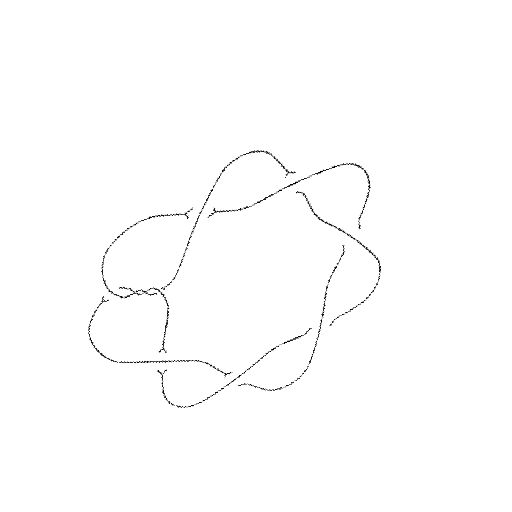
Crossing number: 10